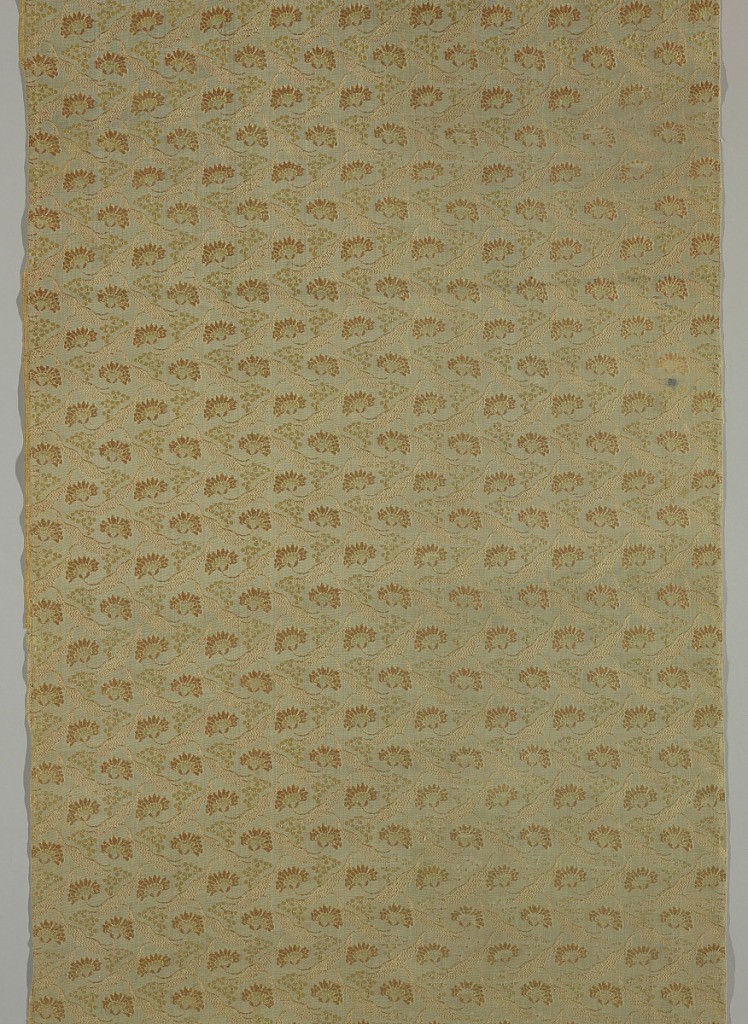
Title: Textile
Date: late 18th century
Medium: silk Technique: plain compound weave
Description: Tan horizontally ribbed ground. Small-scale allover repeat, in rose and yellow, of diagonally crossing lacy bands forming lozenges and blossoms in the center of each lozenge.